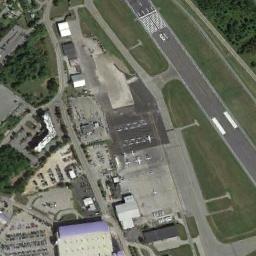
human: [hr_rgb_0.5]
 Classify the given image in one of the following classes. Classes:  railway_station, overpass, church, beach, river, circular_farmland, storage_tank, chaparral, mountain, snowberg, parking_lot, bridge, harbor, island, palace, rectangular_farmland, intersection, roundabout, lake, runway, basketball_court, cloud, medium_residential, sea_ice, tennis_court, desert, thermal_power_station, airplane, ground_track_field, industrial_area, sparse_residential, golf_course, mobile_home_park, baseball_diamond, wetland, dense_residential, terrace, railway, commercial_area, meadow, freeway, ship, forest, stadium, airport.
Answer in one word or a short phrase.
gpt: airport